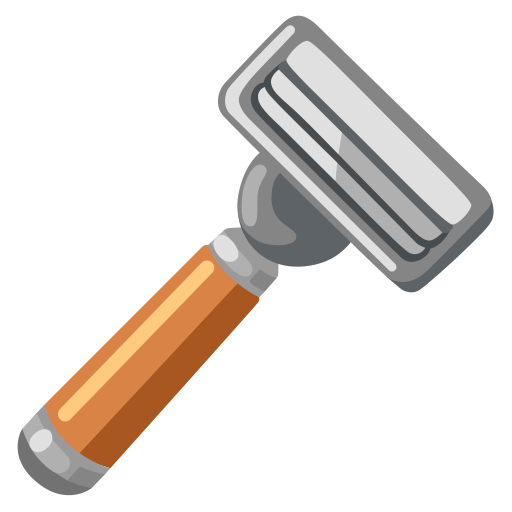
Emoji: 🪒